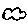
Label: cloud